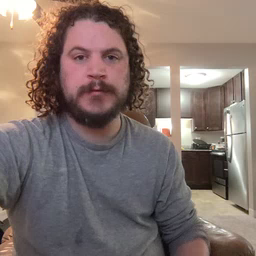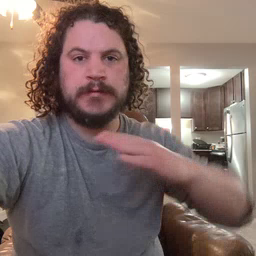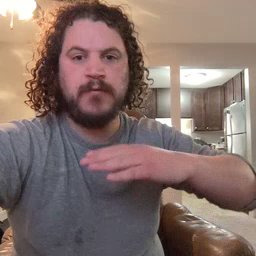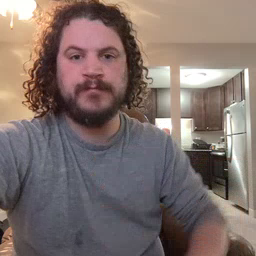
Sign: table